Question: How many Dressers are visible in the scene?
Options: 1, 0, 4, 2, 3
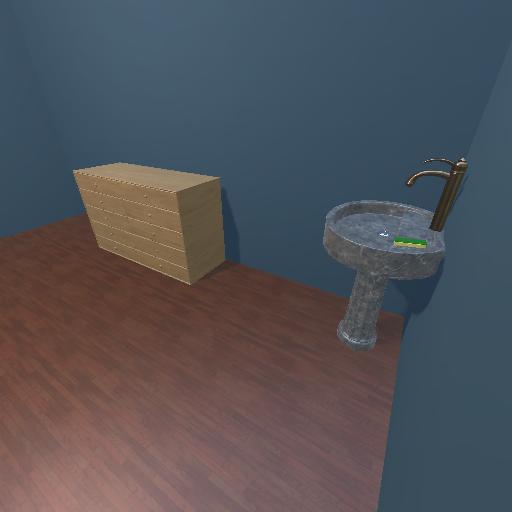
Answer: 1